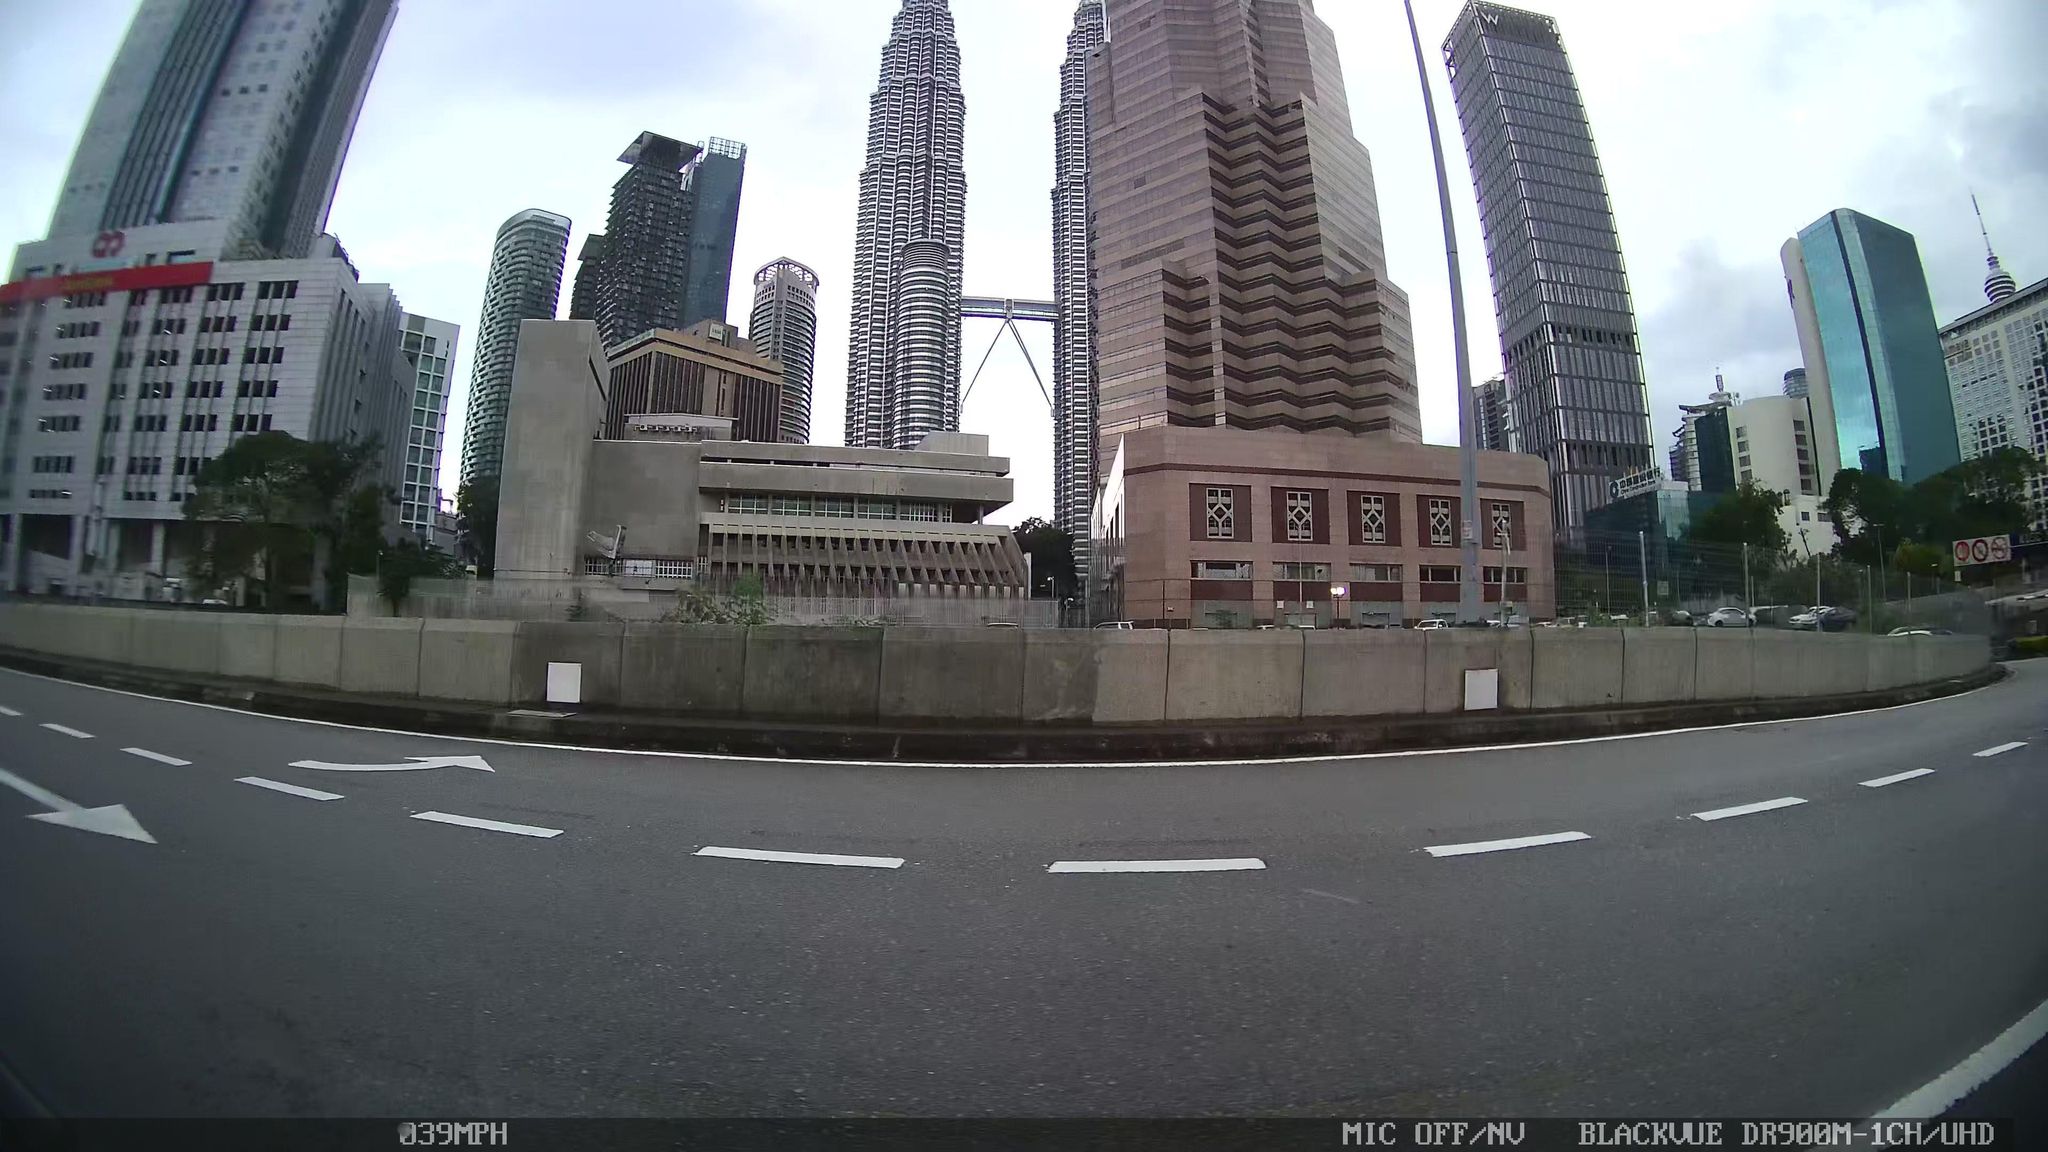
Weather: cloudy
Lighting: day
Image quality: good
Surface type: driving surface
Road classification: motorway_link, service
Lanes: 4, 2, 1
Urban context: urban centre
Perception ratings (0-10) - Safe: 4.81, Lively: 6.6, Beautiful: 0.96, Boring: 2.55, Depressing: 5.22, Wealthy: 5.02